Question: In development I am trying to gather all models within my app by including a method within 'ActiveRecord::Base' classes so they can configure the models and it will give me a hook to add that model to a global array.
'''
module EngineName
module ActiveRecordExtensions
extend ActiveSupport::Concern
included do
def self.inherited(klass) #:nodoc:
klass.class_eval do
def self.config_block(&block)
abstract_model = EngineName::AbstractModel.new(self)
abstract_model.instance_eval(&block) if block
EngineName::Models.add(abstract_model)
end
end
end
end
end
end
'''
My 'EngineName::Models' class is just a wrapper that holds all models.
'''
module EngineName
class Models
class << self
def all
@models ||= []
end
alias_method :models, :all
def navigation
@models - excluded_navigation_models
end
def routed
@models - excluded_route_models
end
# Creates an array of models if none exists. Appends new models
# if the instance variable already exists.
def register(klass)
if @models.nil?
@models = [klass]
else
@models << klass unless @models.include?(klass) || excluded_models.include?(klass)
end
end
alias_method :add, :register
end
end
end
'''
On each refresh though, the 'config_block' method within my model gets called and in turn appends the same model over and over within my global array of models.
As you can see down below, whenever I loop through all my models, it will keep on appending itself.

Is there any way to cache certain classes within my engine? Or is there a flaw within my approach of registering models with a hook within the model itself?
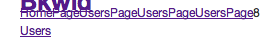
Answer: The issue is that in your development environment your models get reloaded on every request so that changes to these classes take effect and you don't have to re-boot your server every time you make a change to your source code. You can see this behavior in the console:
'''
User.object_id
=> <PHONE>
reload!
=> true
User.object_id
=> <PHONE>
'''
What this means is that when you call '@models.include?(klass)' you are actually checking your current instantiation of that object against one from a previous request. What you'll notice is that over time your memory gets bloated because these objects will not be deleted - since garbage collection will keep them around because of the reference to them in your @models instance variable. This won't be a problem in production, because classes are only loaded once, but it will cause you problems in development.
To get around this I would recommend doing something like this:
'''
module EngineName
class Models
class << self
def all
@models ||= {}
end
alias_method :models, :all
def register(klass)
if @models.nil?
@models = {klass.name => klass}
else
@models[klass.name] = klass unless excluded_models.keys.include?(klass.name)
end
end
alias_method :add, :register
end
end
end
'''
Using a hash will let you keep track of models by their names, and whenever a new version of a model comes around it will replace the old out-dated version. This should help in your development environment. To get a list of all the models you'll simply use '@models.values' and to get a list of the model names you'll simply use '@models.keys'.